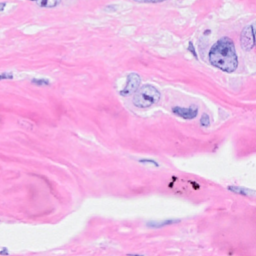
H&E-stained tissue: Breast